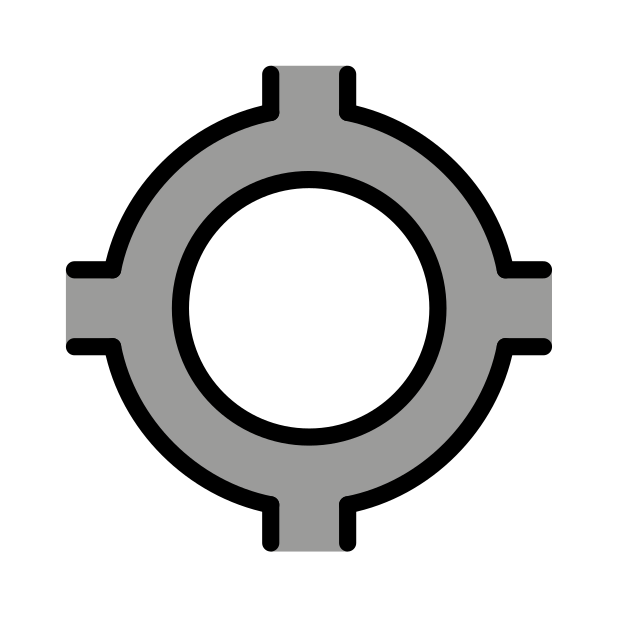
gps